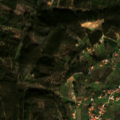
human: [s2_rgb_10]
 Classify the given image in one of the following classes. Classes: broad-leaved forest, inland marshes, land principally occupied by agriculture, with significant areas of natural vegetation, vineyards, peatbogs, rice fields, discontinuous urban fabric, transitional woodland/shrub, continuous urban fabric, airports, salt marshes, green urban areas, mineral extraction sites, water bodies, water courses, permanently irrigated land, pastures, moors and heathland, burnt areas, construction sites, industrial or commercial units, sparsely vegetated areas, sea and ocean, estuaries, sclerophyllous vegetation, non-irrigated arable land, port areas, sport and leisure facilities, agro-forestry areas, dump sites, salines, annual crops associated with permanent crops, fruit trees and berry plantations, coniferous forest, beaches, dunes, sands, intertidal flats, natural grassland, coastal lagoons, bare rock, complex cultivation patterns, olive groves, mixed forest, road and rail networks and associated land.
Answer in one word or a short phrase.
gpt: olive groves, broad-leaved forest, mixed forest, transitional woodland/shrub